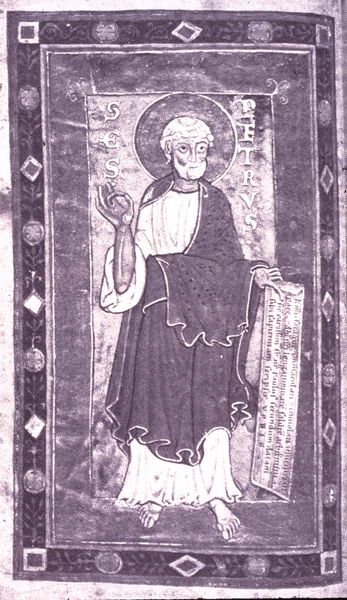
Titel: Lektionar aus Siegburg
Standort: Herkunftsort: Siegburg, St. Michael (EU - D - NRW)
Institution: London, British Library (BL)
Schlagwörter: blau, hand, mann, umhang, finger, geste, kleid, blick, malerei, muster, teppich, alt, bart, falten, johannes, rahmen, bild, gewand, gold, haare, stoff, relief, füße, schrift, buch, barfuß, schwarzweiß, text, pergament, raute, rauten, heiligenschein, nimbus, jesus, toga, mittelalter, segen, mönch, heiliger, schriftrolle, gewebe, tunika, petrus, latein, buchmalerei, evangelist, evangeliar, lukas, heiliger petrus, tepppich, matthäüs